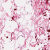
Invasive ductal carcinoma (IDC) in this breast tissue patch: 0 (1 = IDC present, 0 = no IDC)